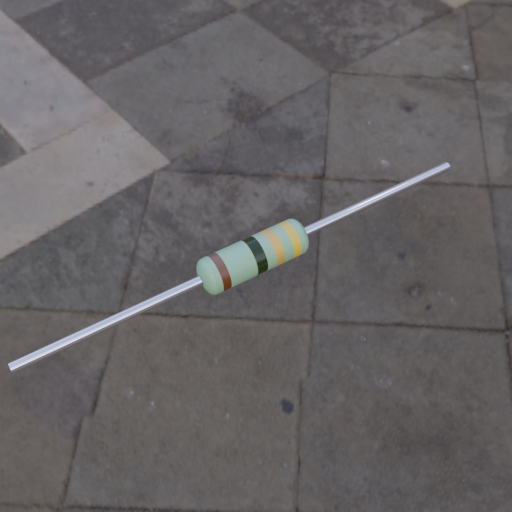
Resistor colour bands (in order): brown, black, gold, gold